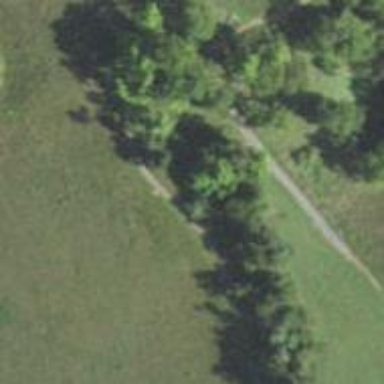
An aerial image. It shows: Row of trees in natural setting.